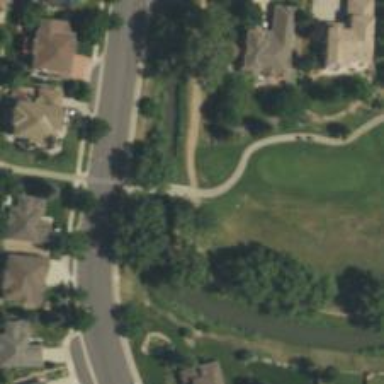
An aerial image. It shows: Service road that serves as golf cart path on bridge. It is designated for golf carts.